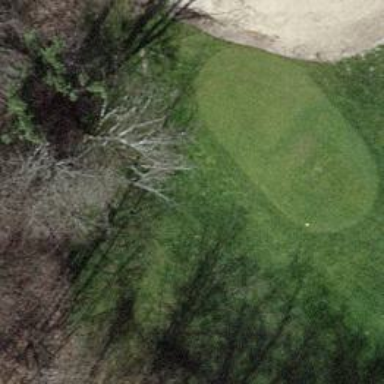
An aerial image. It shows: Golf tee.